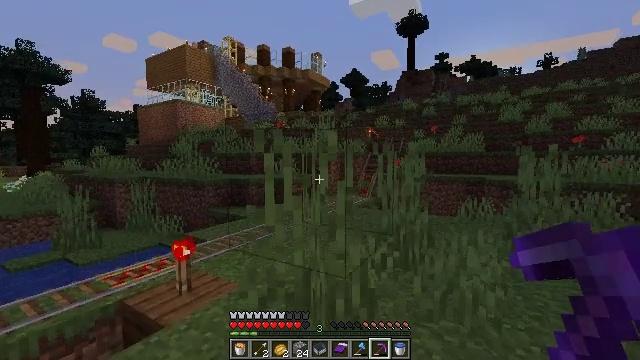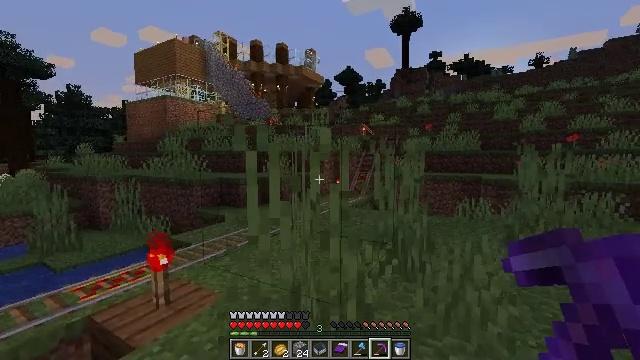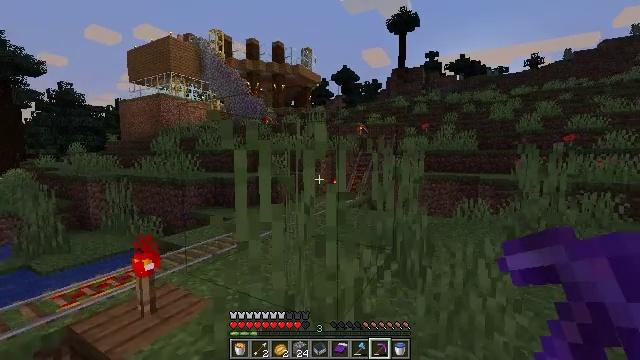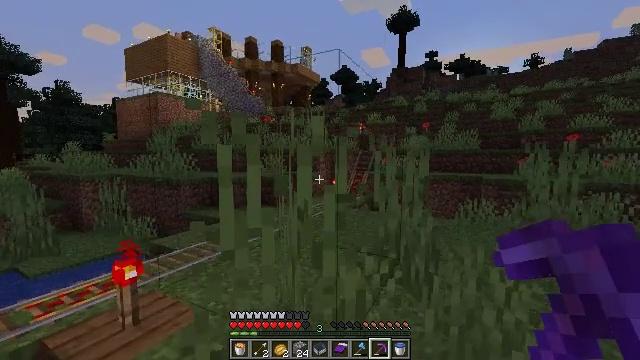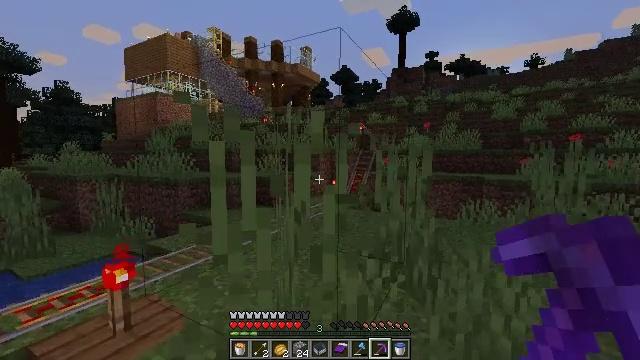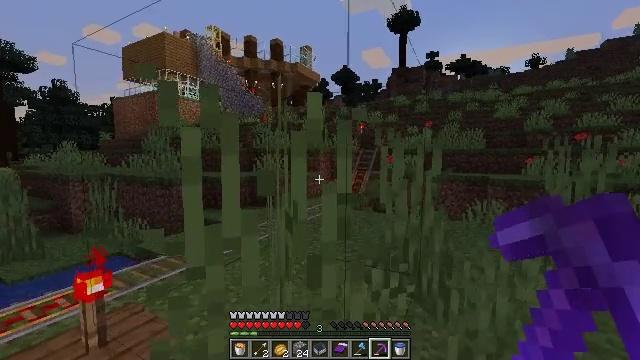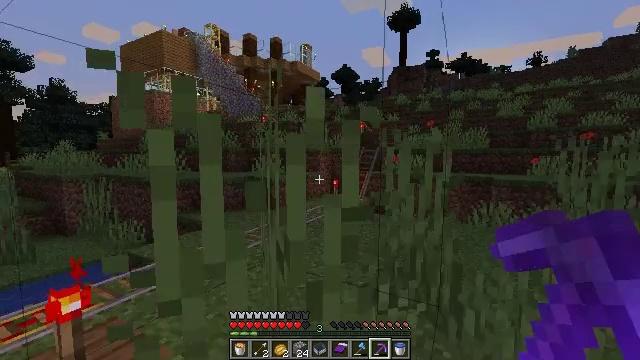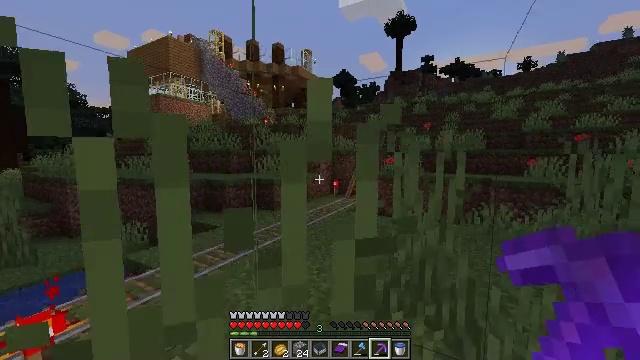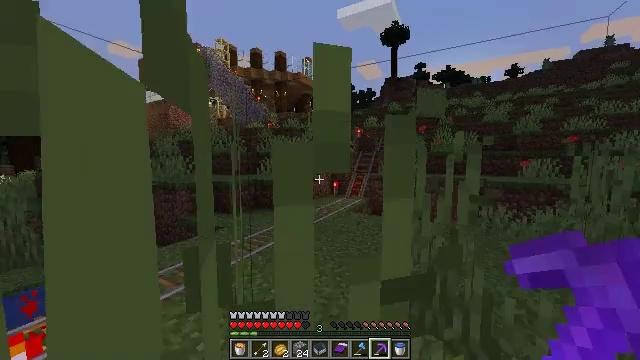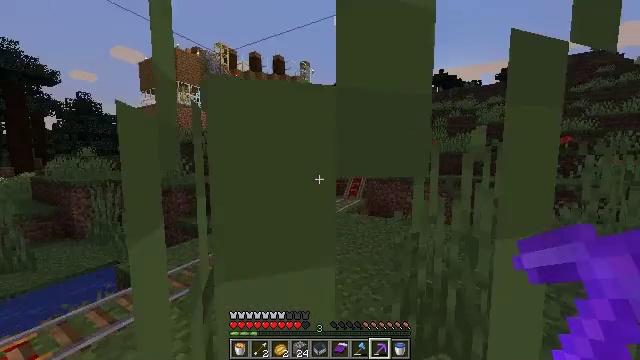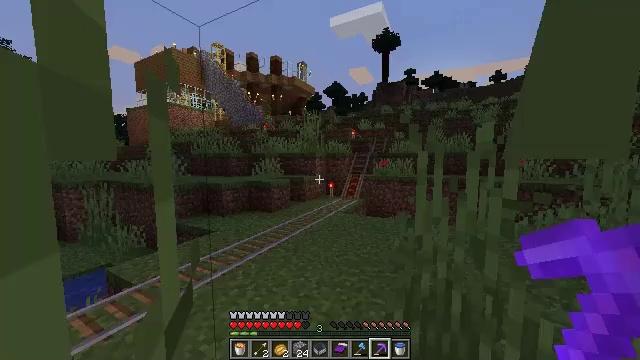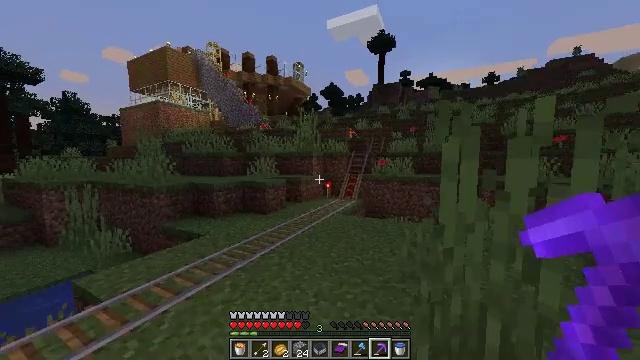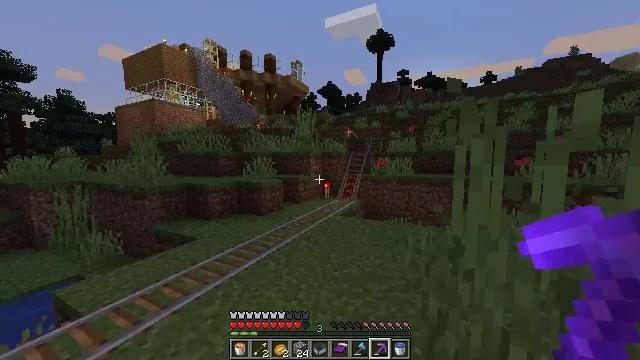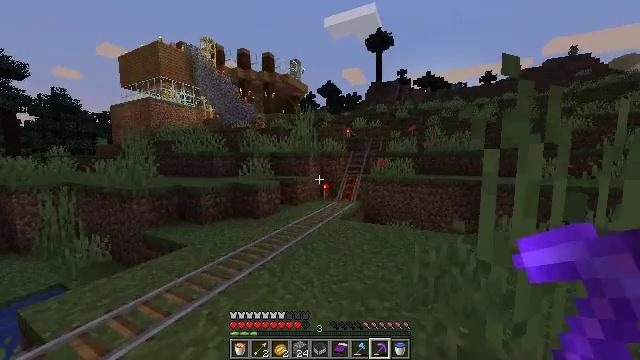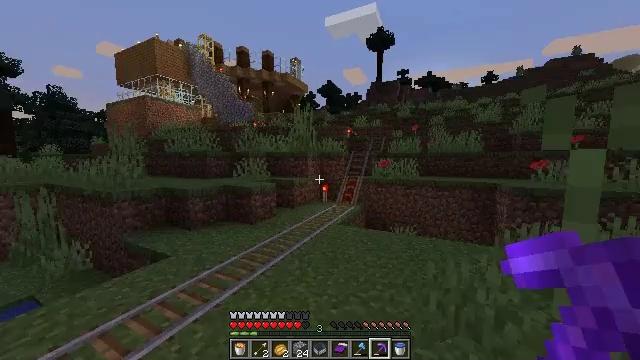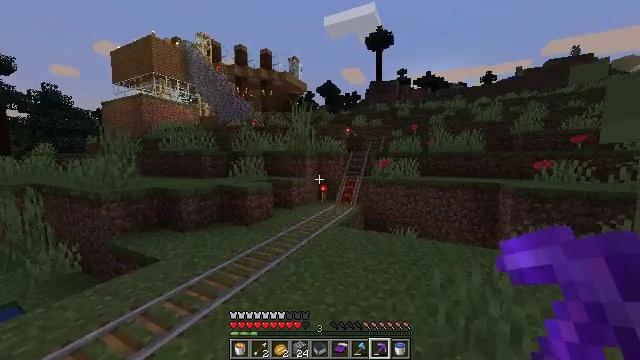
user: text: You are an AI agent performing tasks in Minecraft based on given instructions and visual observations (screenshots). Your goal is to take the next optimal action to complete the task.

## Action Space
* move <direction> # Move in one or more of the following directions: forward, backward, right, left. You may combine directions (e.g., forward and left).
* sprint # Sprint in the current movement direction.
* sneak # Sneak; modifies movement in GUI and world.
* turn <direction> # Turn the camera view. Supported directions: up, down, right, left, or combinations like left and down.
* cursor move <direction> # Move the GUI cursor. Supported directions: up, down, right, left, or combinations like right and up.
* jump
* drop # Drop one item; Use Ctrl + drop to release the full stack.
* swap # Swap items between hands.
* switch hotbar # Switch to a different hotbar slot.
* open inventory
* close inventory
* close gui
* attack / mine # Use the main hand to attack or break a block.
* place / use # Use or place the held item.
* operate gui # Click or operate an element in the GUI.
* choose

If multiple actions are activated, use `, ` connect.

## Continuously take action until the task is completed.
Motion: motion action
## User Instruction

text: Collect cobblestone blocks for construction.
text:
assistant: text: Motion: move forward, turn right
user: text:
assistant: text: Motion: move forward
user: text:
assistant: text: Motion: move forward
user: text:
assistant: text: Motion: move forward
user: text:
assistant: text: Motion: move forward
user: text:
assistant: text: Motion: move forward, sprint
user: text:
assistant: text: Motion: move forward, sprint
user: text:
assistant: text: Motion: move forward, sprint
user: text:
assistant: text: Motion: move forward
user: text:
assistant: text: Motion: move forward
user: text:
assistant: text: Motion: move forward
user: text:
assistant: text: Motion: move forward
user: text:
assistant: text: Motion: move forward
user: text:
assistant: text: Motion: move forward
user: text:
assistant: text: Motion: move forward
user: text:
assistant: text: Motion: move forward
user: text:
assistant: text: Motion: move forward, turn right
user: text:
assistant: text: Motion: move forward
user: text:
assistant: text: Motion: move forward
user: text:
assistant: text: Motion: move forward
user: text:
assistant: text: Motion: move forward
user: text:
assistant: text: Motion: move forward
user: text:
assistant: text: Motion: move forward
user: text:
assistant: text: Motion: move forward
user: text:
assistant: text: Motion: move forward
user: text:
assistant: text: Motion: move forward, sprint
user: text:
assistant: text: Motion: move forward, sprint
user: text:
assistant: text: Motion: move forward, sprint
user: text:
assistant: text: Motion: move forward, sprint
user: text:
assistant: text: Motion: move forward, sprint, turn right